Breast ultrasound image
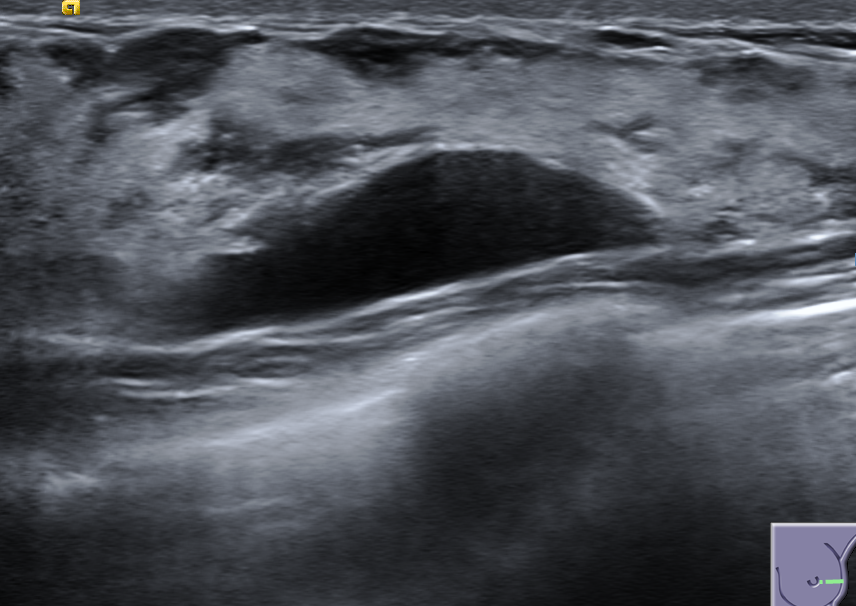
Diagnosis: benign